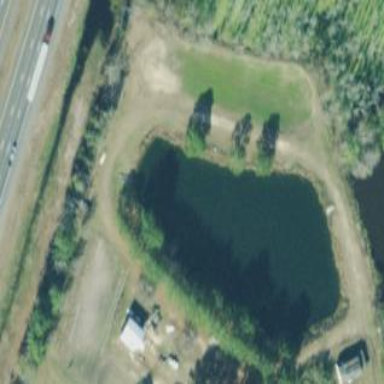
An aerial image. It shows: Serene pond surrounded by nature.